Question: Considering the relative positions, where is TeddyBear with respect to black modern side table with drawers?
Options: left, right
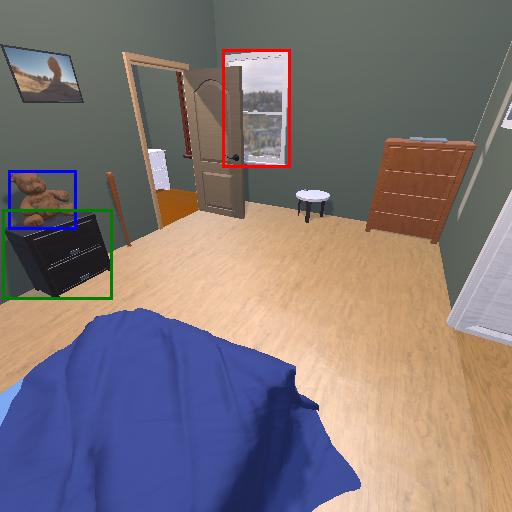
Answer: left